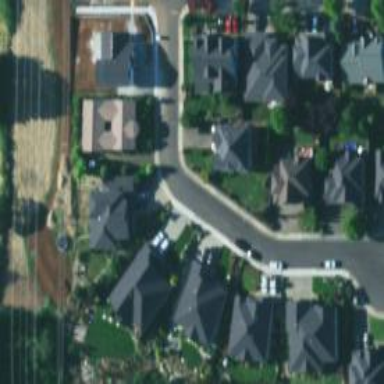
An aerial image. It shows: Residential road with sidewalk on the left side.